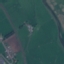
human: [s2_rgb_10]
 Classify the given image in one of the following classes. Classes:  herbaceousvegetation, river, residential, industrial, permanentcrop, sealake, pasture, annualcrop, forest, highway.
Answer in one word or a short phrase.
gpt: Pasture